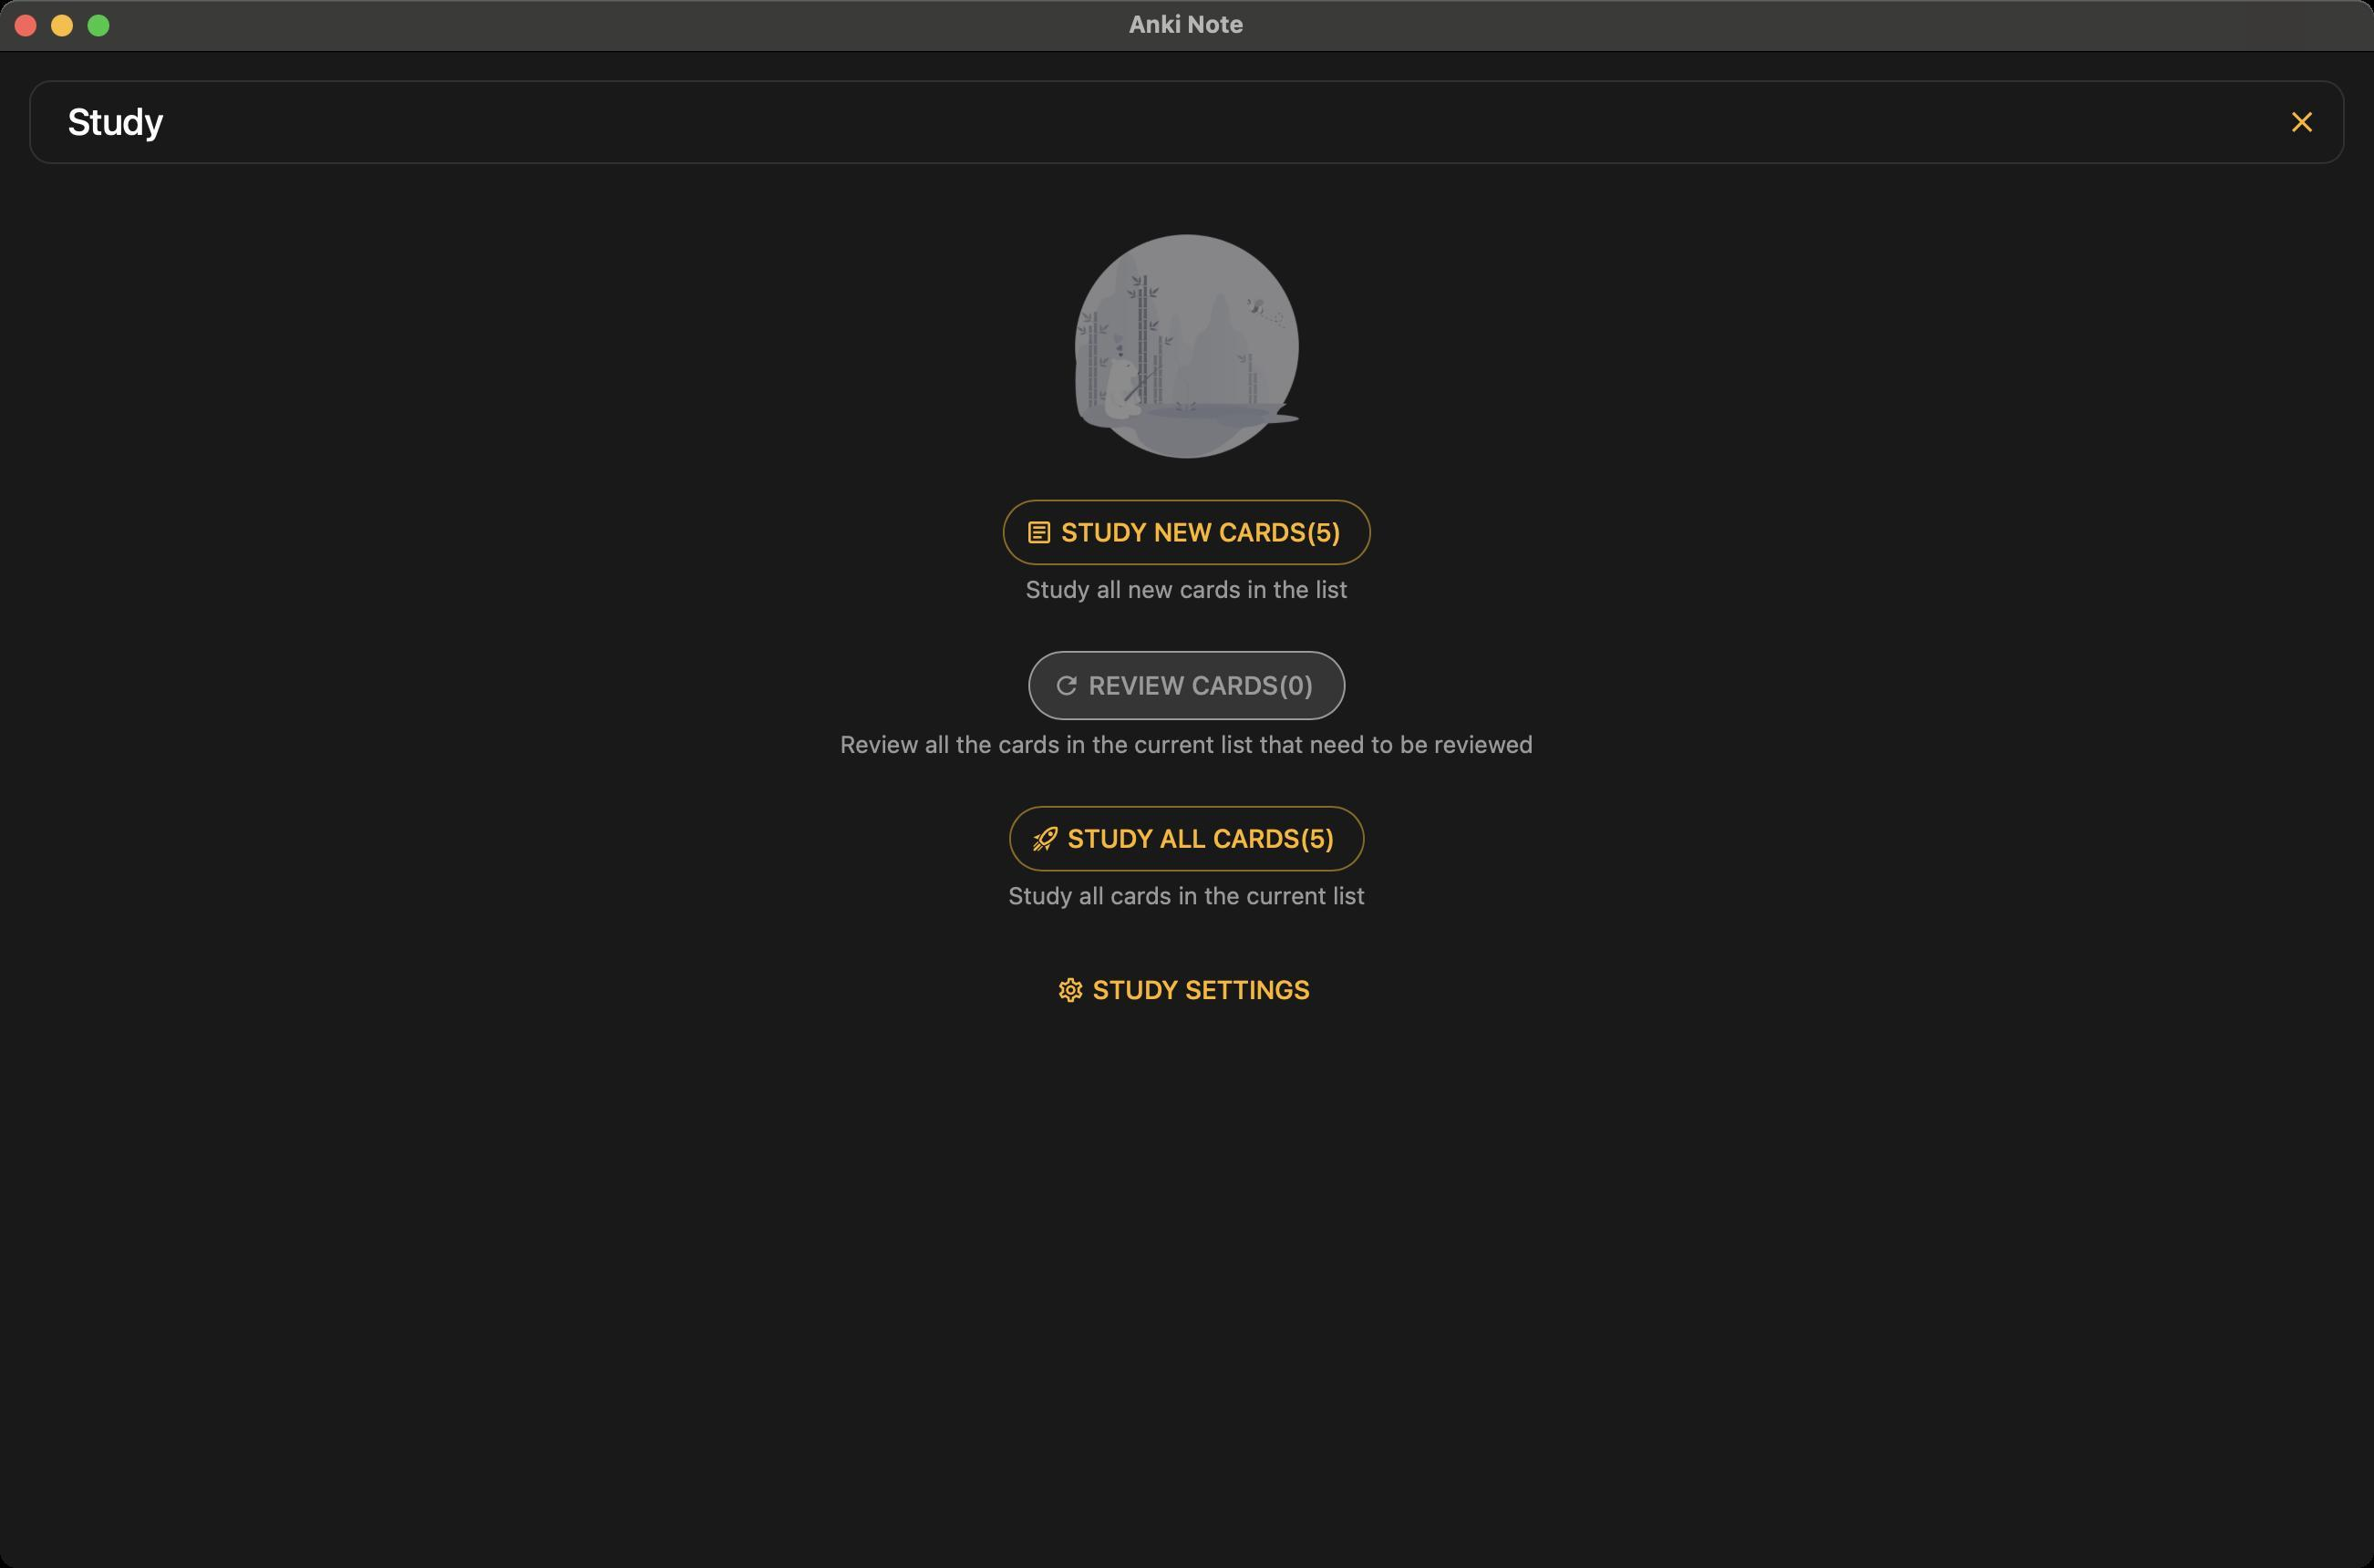
Accessibility tree:
{"name": "Anki_Note", "role": "AXWindow", "description": null, "role_description": "standard window", "value": null, "position": "233.00;83.00", "size": "1302;860", "children": [{"name": null, "role": "AXGroup", "description": null, "role_description": "group", "value": null, "position": "0.00;0.00", "size": "1302;860", "children": [{"name": null, "role": "AXGroup", "description": null, "role_description": "group", "value": null, "position": "0.00;28.00", "size": "1302;832", "children": [{"name": null, "role": "AXGroup", "description": null, "role_description": "group", "value": null, "position": "0.00;28.00", "size": "1302;832", "children": [{"name": "", "role": "AXScrollArea", "description": "", "role_description": "scroll area", "value": "", "position": "0.00;28.00", "size": "1302;832", "children": [{"name": "", "role": "AXWebArea", "description": "Tea Note", "role_description": "HTML content", "value": "", "position": "0.00;28.00", "size": "1302;832", "children": [{"name": "", "role": "AXGroup", "description": "", "role_description": "group", "value": "", "position": "0.00;28.00", "size": "1302;832", "children": [{"name": "", "role": "AXGroup", "description": "", "role_description": "web dialog", "value": "", "position": "0.00;28.00", "size": "1302;832", "children": [{"name": "", "role": "AXGroup", "description": "", "role_description": "group", "value": "", "position": "37.00;51.00", "size": "53;32", "children": [{"name": "", "role": "AXStaticText", "description": "", "role_description": "text", "value": "Study", "position": "37.00;55.00", "size": "53;23", "children": []}]}, {"name": "", "role": "AXButton", "description": "Close", "role_description": "button", "value": "", "position": "1245.00;49.00", "size": "36;36", "children": []}, {"name": "", "role": "AXGroup", "description": "", "role_description": "group", "value": "", "position": "571.00;114.00", "size": "160;160", "children": []}, {"name": "", "role": "AXGroup", "description": "", "role_description": "group", "value": "", "position": "550.00;274.00", "size": "202;36", "children": [{"name": "STUDY_NEW_CARDS_(_5_)", "role": "AXButton", "description": "", "role_description": "button", "value": "", "position": "550.00;274.00", "size": "202;36", "children": []}]}, {"name": "", "role": "AXGroup", "description": "", "role_description": "group", "value": "", "position": "562.00;314.00", "size": "178;19", "children": [{"name": "", "role": "AXStaticText", "description": "", "role_description": "text", "value": "Study all new cards in the list", "position": "562.00;315.00", "size": "178;16", "children": []}]}, {"name": "", "role": "AXGroup", "description": "", "role_description": "group", "value": "", "position": "564.00;357.00", "size": "174;38", "children": [{"name": "REVIEW_CARDS_(_0_)", "role": "AXButton", "description": "", "role_description": "button", "value": "", "position": "564.00;357.00", "size": "174;38", "children": []}]}, {"name": "", "role": "AXGroup", "description": "", "role_description": "group", "value": "", "position": "460.00;399.00", "size": "381;19", "children": [{"name": "", "role": "AXStaticText", "description": "", "role_description": "text", "value": "Review all the cards in the current list that need to be reviewed", "position": "460.00;400.00", "size": "382;16", "children": []}]}, {"name": "", "role": "AXGroup", "description": "", "role_description": "group", "value": "", "position": "553.00;442.00", "size": "196;36", "children": [{"name": "STUDY_ALL_CARDS_(_5_)", "role": "AXButton", "description": "", "role_description": "button", "value": "", "position": "553.00;442.00", "size": "196;36", "children": []}]}, {"name": "", "role": "AXGroup", "description": "", "role_description": "group", "value": "", "position": "553.00;482.00", "size": "196;19", "children": [{"name": "", "role": "AXStaticText", "description": "", "role_description": "text", "value": "Study all cards in the current list", "position": "553.00;483.00", "size": "196;16", "children": []}]}, {"name": "", "role": "AXGroup", "description": "", "role_description": "group", "value": "", "position": "575.00;525.00", "size": "152;36", "children": [{"name": "settings_STUDY_SETTINGS", "role": "AXButton", "description": "", "role_description": "button", "value": "", "position": "575.00;525.00", "size": "152;36", "children": []}]}]}]}]}]}]}]}]}, {"name": null, "role": "AXButton", "description": null, "role_description": "close button", "value": null, "position": "7.00;6.00", "size": "14;16", "children": []}, {"name": null, "role": "AXButton", "description": null, "role_description": "full screen button", "value": null, "position": "47.00;6.00", "size": "14;16", "children": [{"name": null, "role": "AXGroup", "description": null, "role_description": "group", "value": null, "position": "47.00;6.00", "size": "14;16", "children": [{"name": null, "role": "AXGroup", "description": null, "role_description": "group", "value": null, "position": "47.00;6.00", "size": "14;16", "children": []}]}]}, {"name": null, "role": "AXButton", "description": null, "role_description": "minimize button", "value": null, "position": "27.00;6.00", "size": "14;16", "children": []}, {"name": null, "role": "AXStaticText", "description": null, "role_description": "text", "value": "Anki Note", "position": "617.00;5.00", "size": "68;16", "children": []}]}